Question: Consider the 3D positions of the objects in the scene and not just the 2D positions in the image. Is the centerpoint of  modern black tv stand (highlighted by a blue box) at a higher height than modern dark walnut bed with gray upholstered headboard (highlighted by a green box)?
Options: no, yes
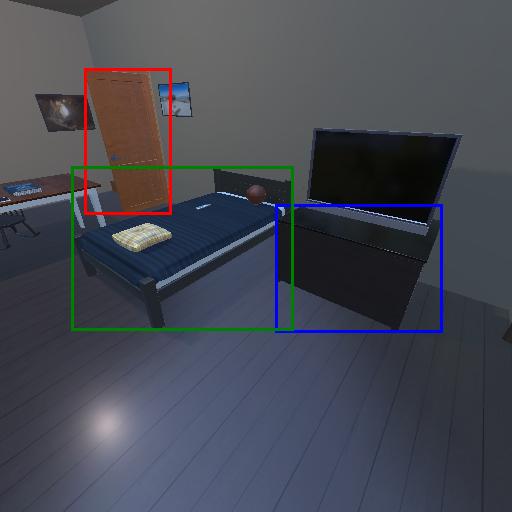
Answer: no